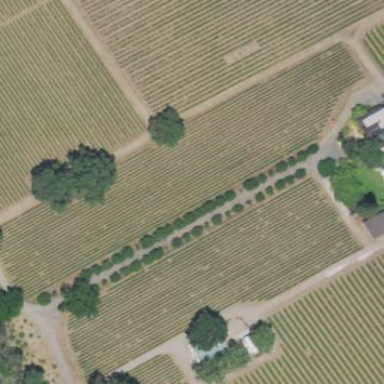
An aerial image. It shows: Vineyard with wine grapes as the crop.